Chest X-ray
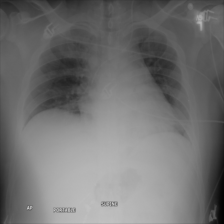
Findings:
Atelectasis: negative
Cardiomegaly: negative
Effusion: negative
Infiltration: negative
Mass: negative
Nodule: negative
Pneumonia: negative
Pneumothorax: negative
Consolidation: negative
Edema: negative
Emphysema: negative
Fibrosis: negative
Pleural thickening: negative
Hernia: negative